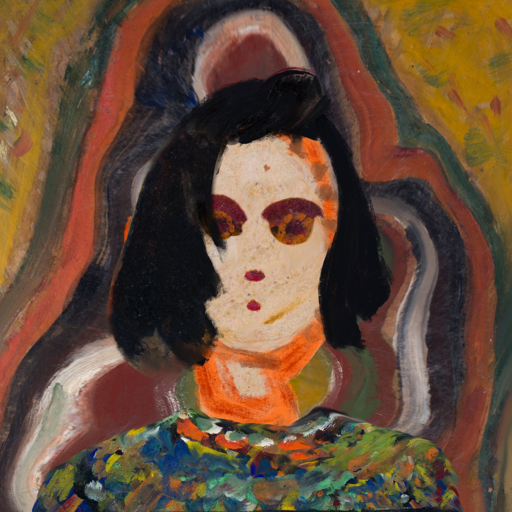
Background: AfterRaid, Head And Neck Front: Rupkatha, Face Front: Doll, Bust: An_Impression, Hair Front: Mosgoul, Head Accessory: Blank, Second Necklace: Blank, Necklace: Blank, Baby: Blank